Question: we have this old application that we need to port to a new machine but that thing runs using the 6.3.0.0 mySql connector specifically. The mySql site only has 6.3.8 as the closest. tried get an error. so does the latest connector.
(installing this for Windows Server 2008 R2 64bit system)

Can't find it anywhere. Error i get just for reference.
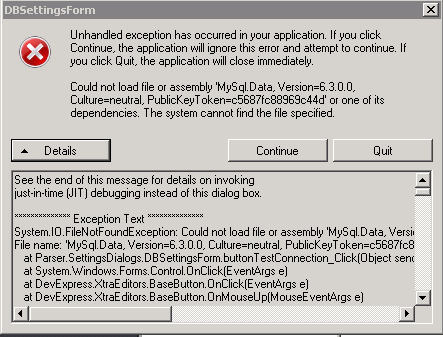
Answer: Found it in the mySql archives:
<URL>
need to register/login
hope this will help someone sometime.